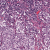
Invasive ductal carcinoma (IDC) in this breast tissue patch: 1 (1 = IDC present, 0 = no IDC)